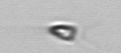
Label: Pyramimonas